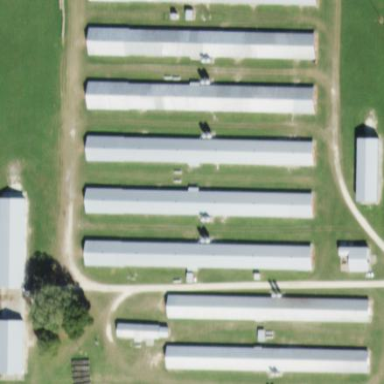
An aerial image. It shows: Poultry farmyard.